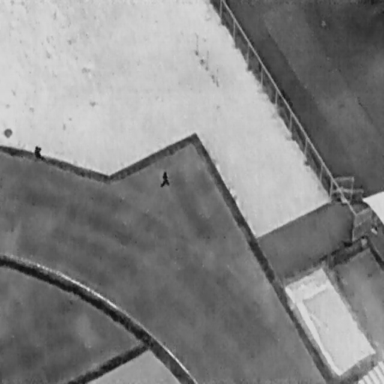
There are two People in the infrared image.